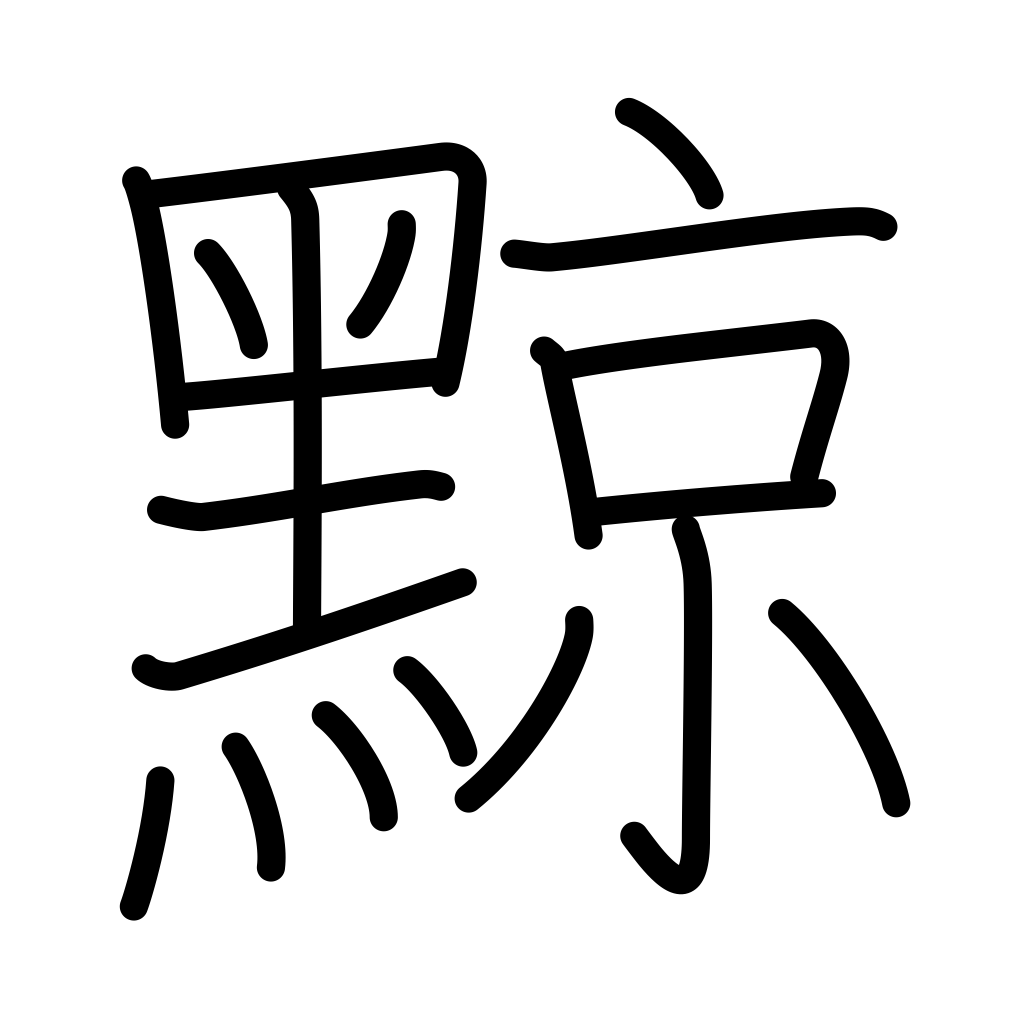
Meaning: tatooing